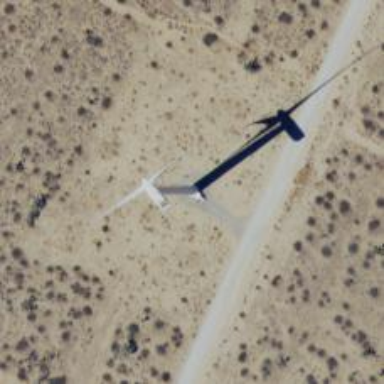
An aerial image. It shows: Wind generator of the horizontal axis type made by Vestas.